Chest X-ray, AP view. Patient: 46 years old, sex F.
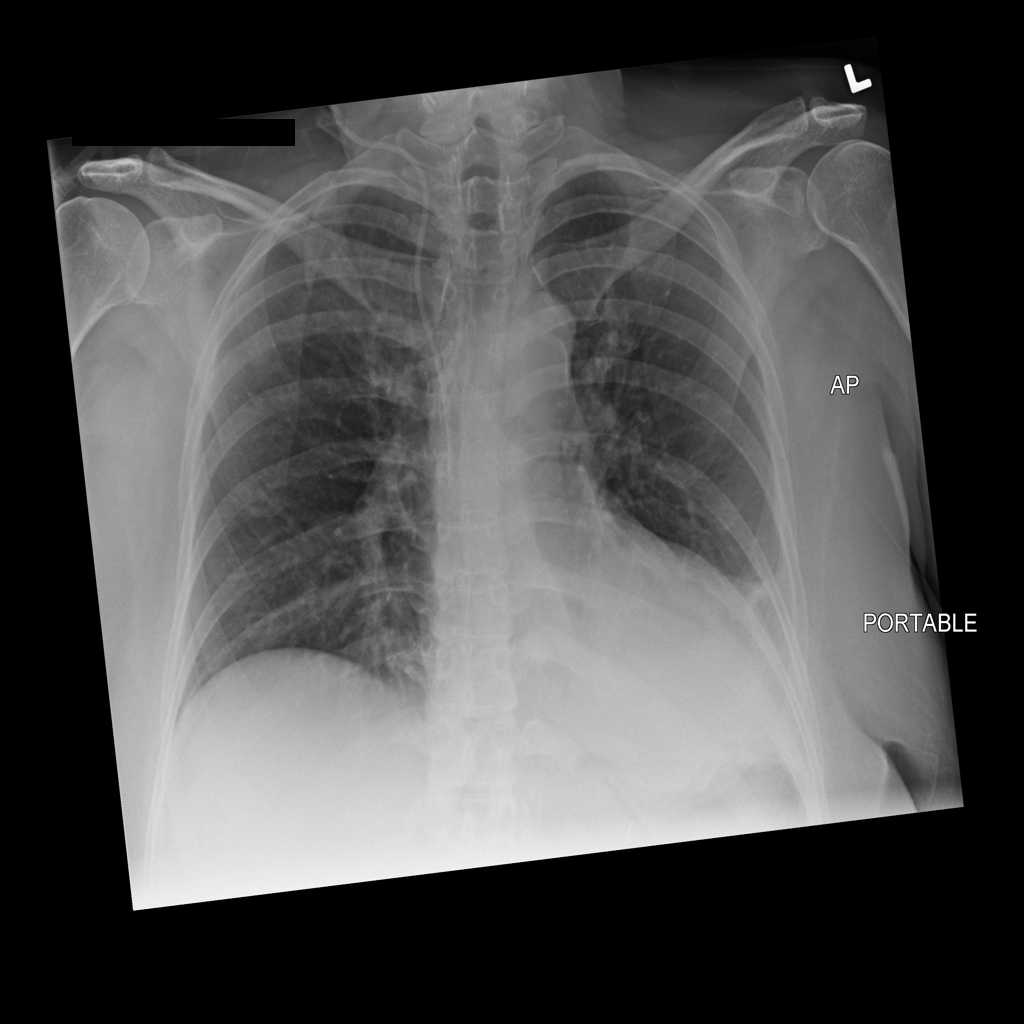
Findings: Effusion